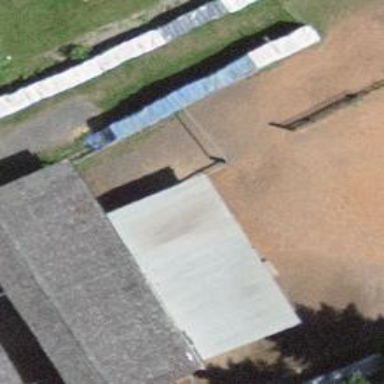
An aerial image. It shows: Shed building.